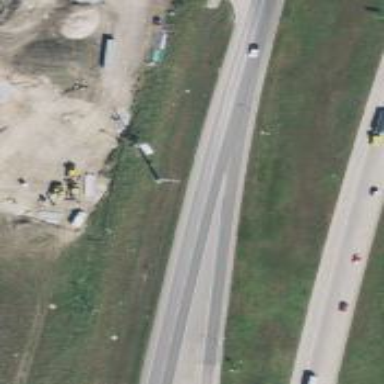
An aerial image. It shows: Secondary road with frontage road.